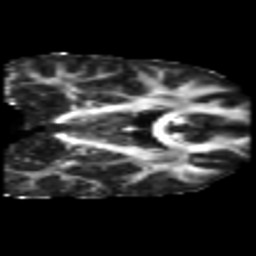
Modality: FA
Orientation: coronal
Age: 24
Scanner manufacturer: philips
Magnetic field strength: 3 T
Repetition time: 8.6 s
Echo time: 0.127 s